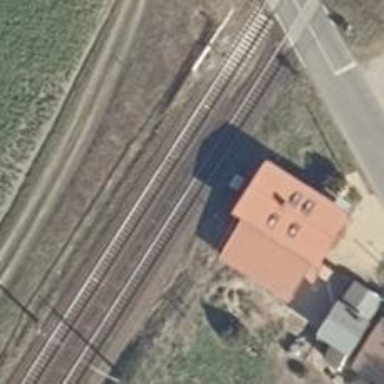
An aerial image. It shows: Railway signal.